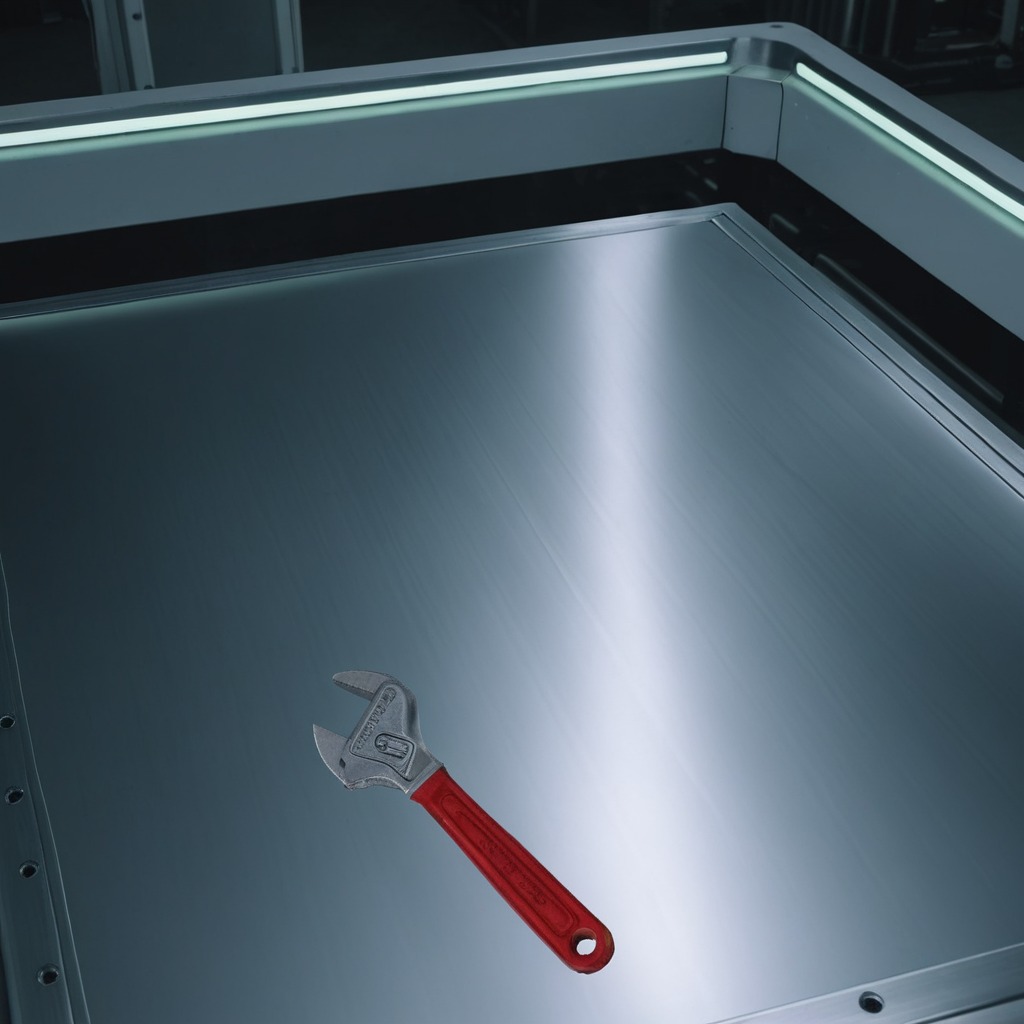
A wrench is lying on a metal table in a machine shop under fluorescent lights.